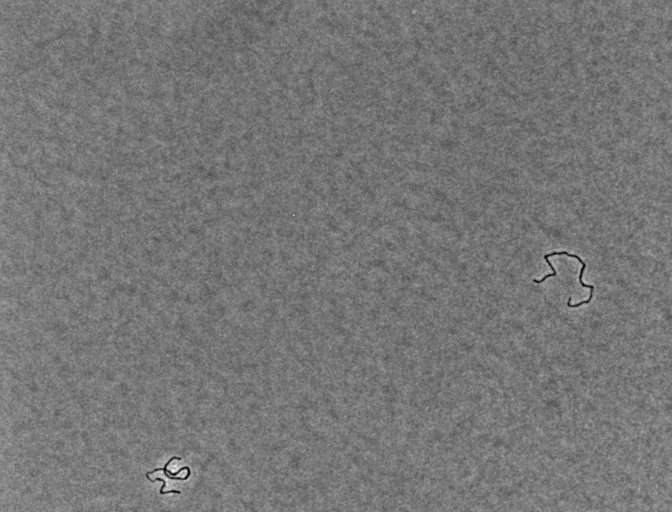
Phase contrast microscopy, 20x objective, 5 h incubation